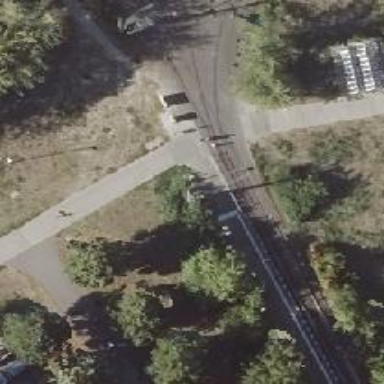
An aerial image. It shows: Railway switch with the turnout side on the right.